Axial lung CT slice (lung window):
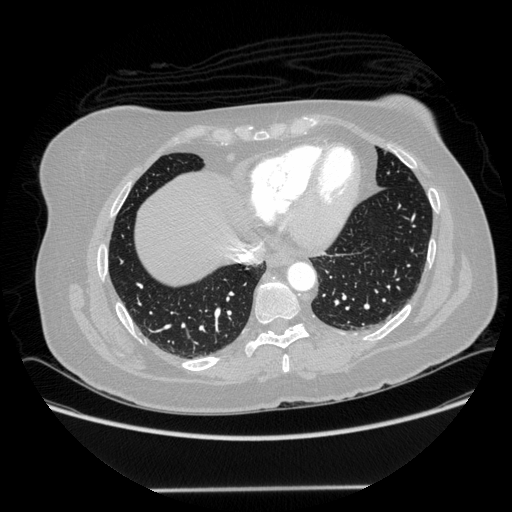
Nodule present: no